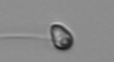
Label: flagellate